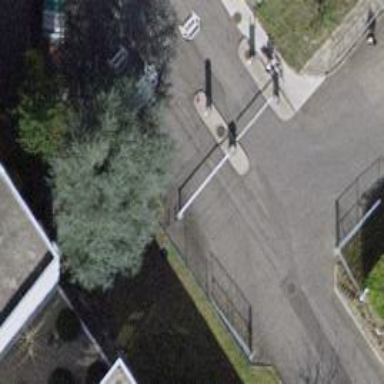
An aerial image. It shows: Lift gate barrier.